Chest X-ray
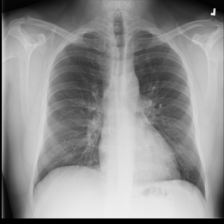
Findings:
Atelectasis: negative
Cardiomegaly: negative
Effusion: negative
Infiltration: negative
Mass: negative
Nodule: negative
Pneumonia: negative
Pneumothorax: negative
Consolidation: negative
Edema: negative
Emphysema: negative
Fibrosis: negative
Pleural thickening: negative
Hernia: negative